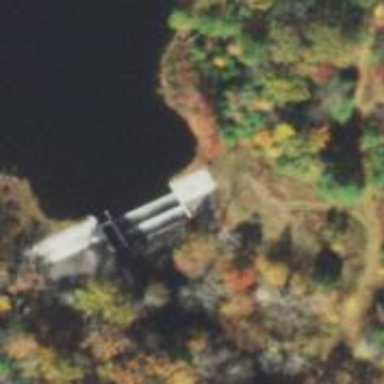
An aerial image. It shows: Dam along waterway.